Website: walmart
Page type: billing-address
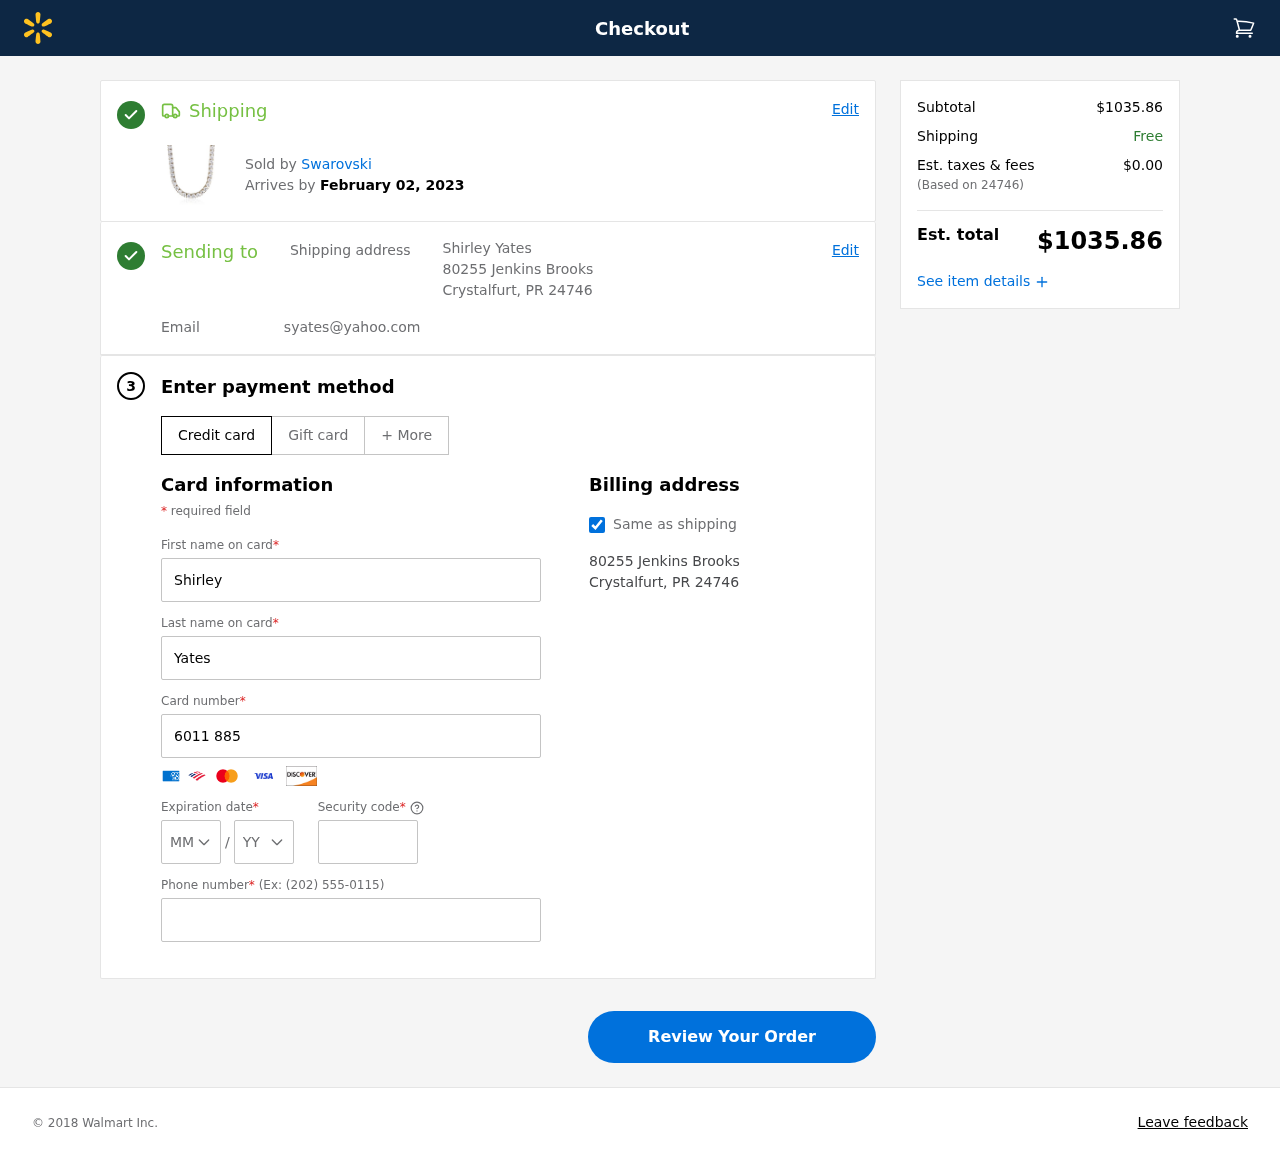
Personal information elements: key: PII_CARD_CVV
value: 727
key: PII_CARD_EXPIRY_MONTH
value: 04
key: PII_CARD_EXPIRY_YEAR
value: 28
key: PII_CARD_NUMBER
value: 6011 8850 0707 7439
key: PII_CITY_STATE_ZIP
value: Crystalfurt, PR 24746
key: PII_EMAIL
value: syates@yahoo.com
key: PII_FIRSTNAME
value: Shirley
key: PII_FULLNAME
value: Shirley Yates
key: PII_LASTNAME
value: Yates
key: PII_PHONE
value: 3554483037
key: PII_POSTCODE
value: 24746
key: PII_STREET
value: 80255 Jenkins Brooks
Product elements: key: PRODUCT1_BRAND
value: Swarovski
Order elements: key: ORDER_DELIVERY_DATE
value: February 02, 2023
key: ORDER_SUBTOTAL
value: $1035.86
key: ORDER_TAX
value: $0.00
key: ORDER_TOTAL
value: $1035.86